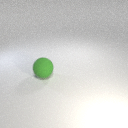
large green rubber sphere